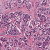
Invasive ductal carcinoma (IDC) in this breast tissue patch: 1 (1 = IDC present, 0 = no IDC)